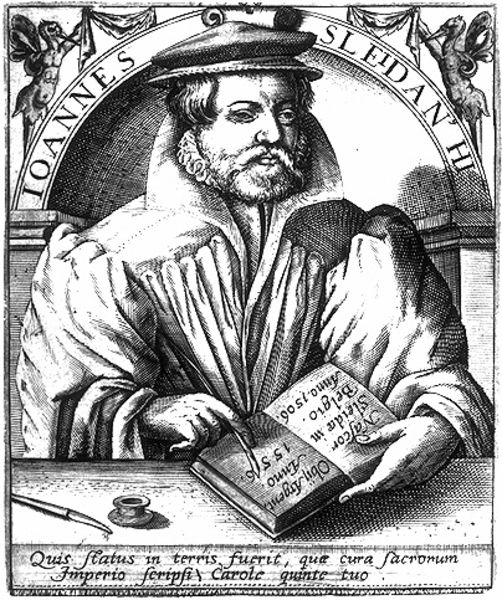
Titel: Bildnis des Johann Sleidan
Künstler: Matthaeus (d.Ä.) Becker
Institution: (Seriendruck)
Schlagwörter: feder, hand, kopf, mann, schatten, vogel, weiß, sitzen, finger, glas, hut, licht, mund, nase, pfeiler, schwarz, skizze, tisch, zeichnung, blick, bart, jacke, kappe, mütze, architektur, augen, bärtig, falten, johannes, kragen, pelz, rahmen, vollbart, ärmel, bild, bildnis, halskrause, hände, portrait, porträt, signatur, vögel, auge, gewand, haare, mantel, sitzend, en face, frontal, engel, kopfbedeckung, holzschnitt, schrift, schreibtisch, schnabel, bogen, fahne, graphik, signiert, figuren, rundbogen, kuppel, dick, inschrift, sitzt, faltenwurf, schnauzer, tusche, buch, druck, schwarzweiss, schraffur, radierung, stich, text, überschrift, herrscher, fass, pinsel, tinte, pult, jahr, reihen, halbprofil, schreiben, mittelalter, wams, gelehrter, tintenfass, kupferstich, drachen, schreibfeder, vogelmensch, latein, lateinisch, schreibend, storch, seriendruck, eintrag, gutenberg, störche, ioannes, iohannes, lateib, dracken, tintenglas, 1506, 1556, 1550, sleidan